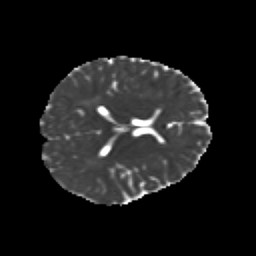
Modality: MD
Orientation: axial
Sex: male
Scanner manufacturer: siemens
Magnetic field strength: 3 T
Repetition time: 5 s
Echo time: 0.071 s